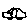
Label: car